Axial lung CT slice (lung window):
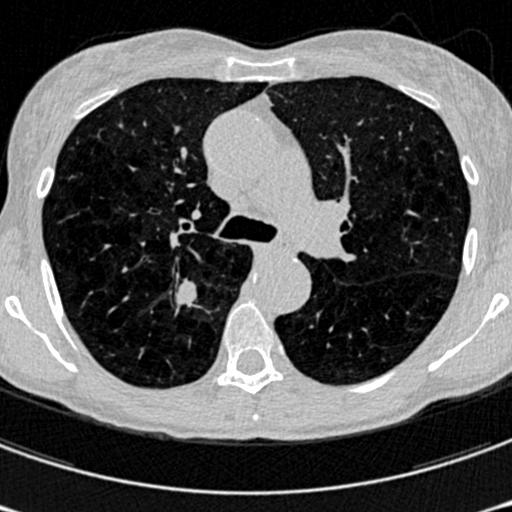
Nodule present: yes
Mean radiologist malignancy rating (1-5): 4.75